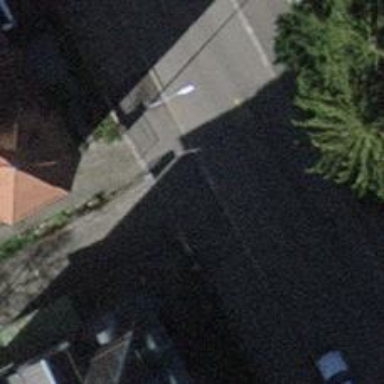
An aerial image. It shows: Unmarked crossing with traffic calming table on the road.